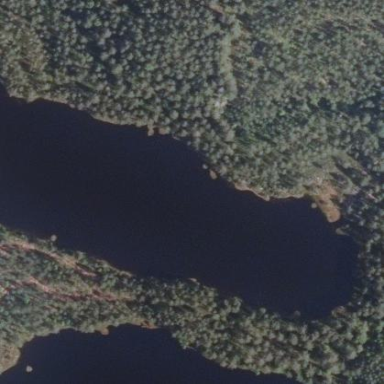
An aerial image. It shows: Serene lake.